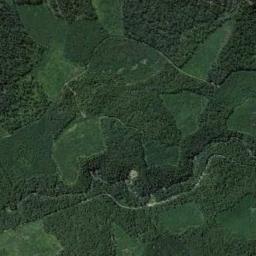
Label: forest